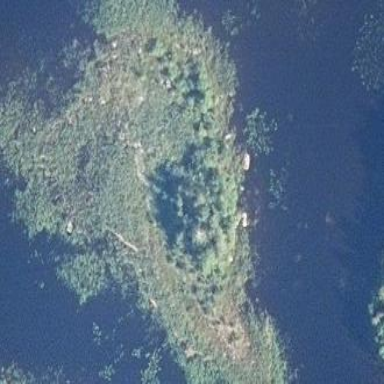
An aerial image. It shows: Islet.